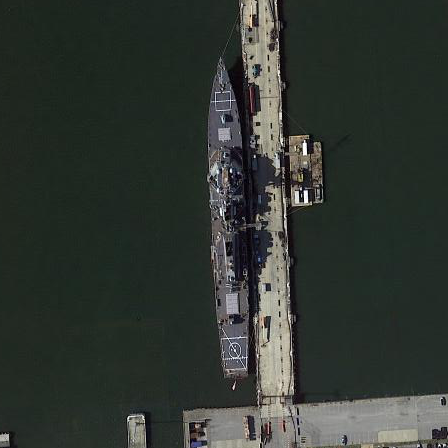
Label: destroyer